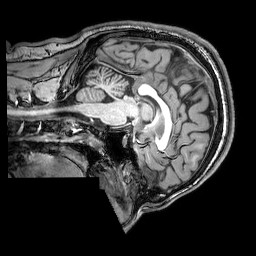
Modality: T1w
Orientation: sagittal
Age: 18
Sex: male
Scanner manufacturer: philips
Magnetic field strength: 3 T
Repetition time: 0.008113 s
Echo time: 0.003709 s